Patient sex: M
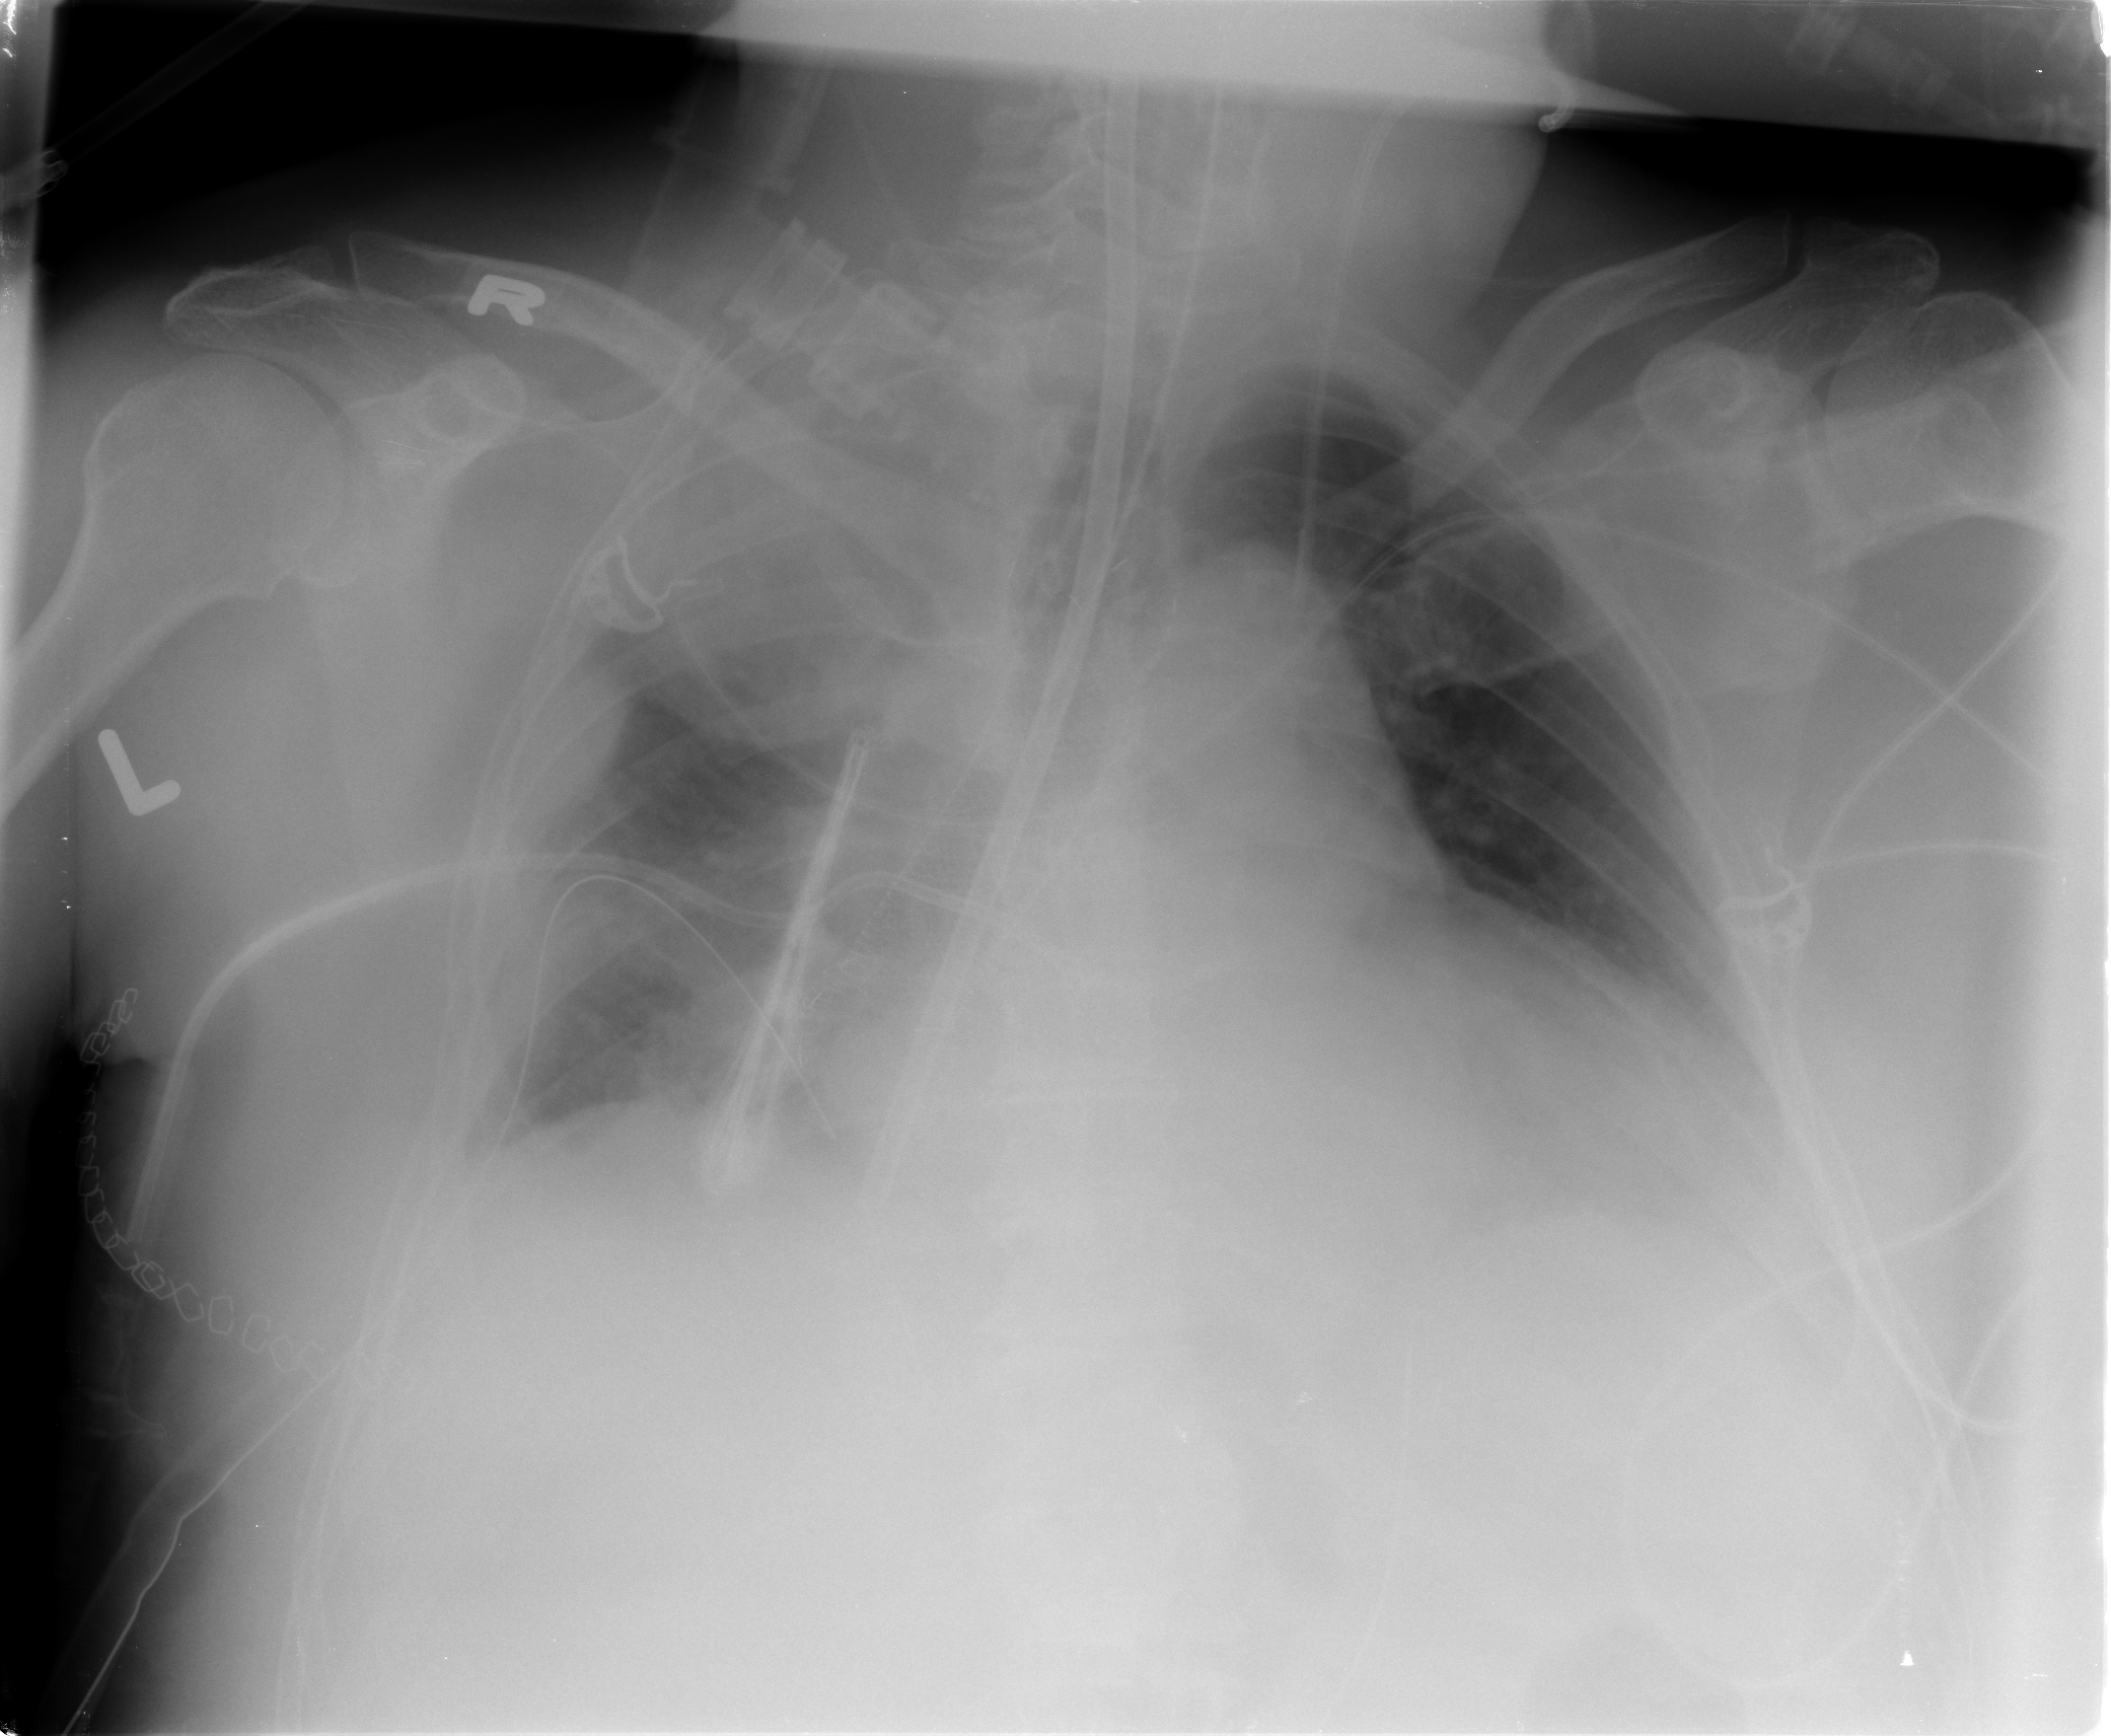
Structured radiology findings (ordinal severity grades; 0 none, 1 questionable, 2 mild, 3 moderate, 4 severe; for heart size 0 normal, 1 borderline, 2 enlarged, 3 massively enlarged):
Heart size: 2
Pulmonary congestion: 0
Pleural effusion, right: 2
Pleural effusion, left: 1
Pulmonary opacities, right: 2
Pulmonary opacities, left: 0
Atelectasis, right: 3
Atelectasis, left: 2